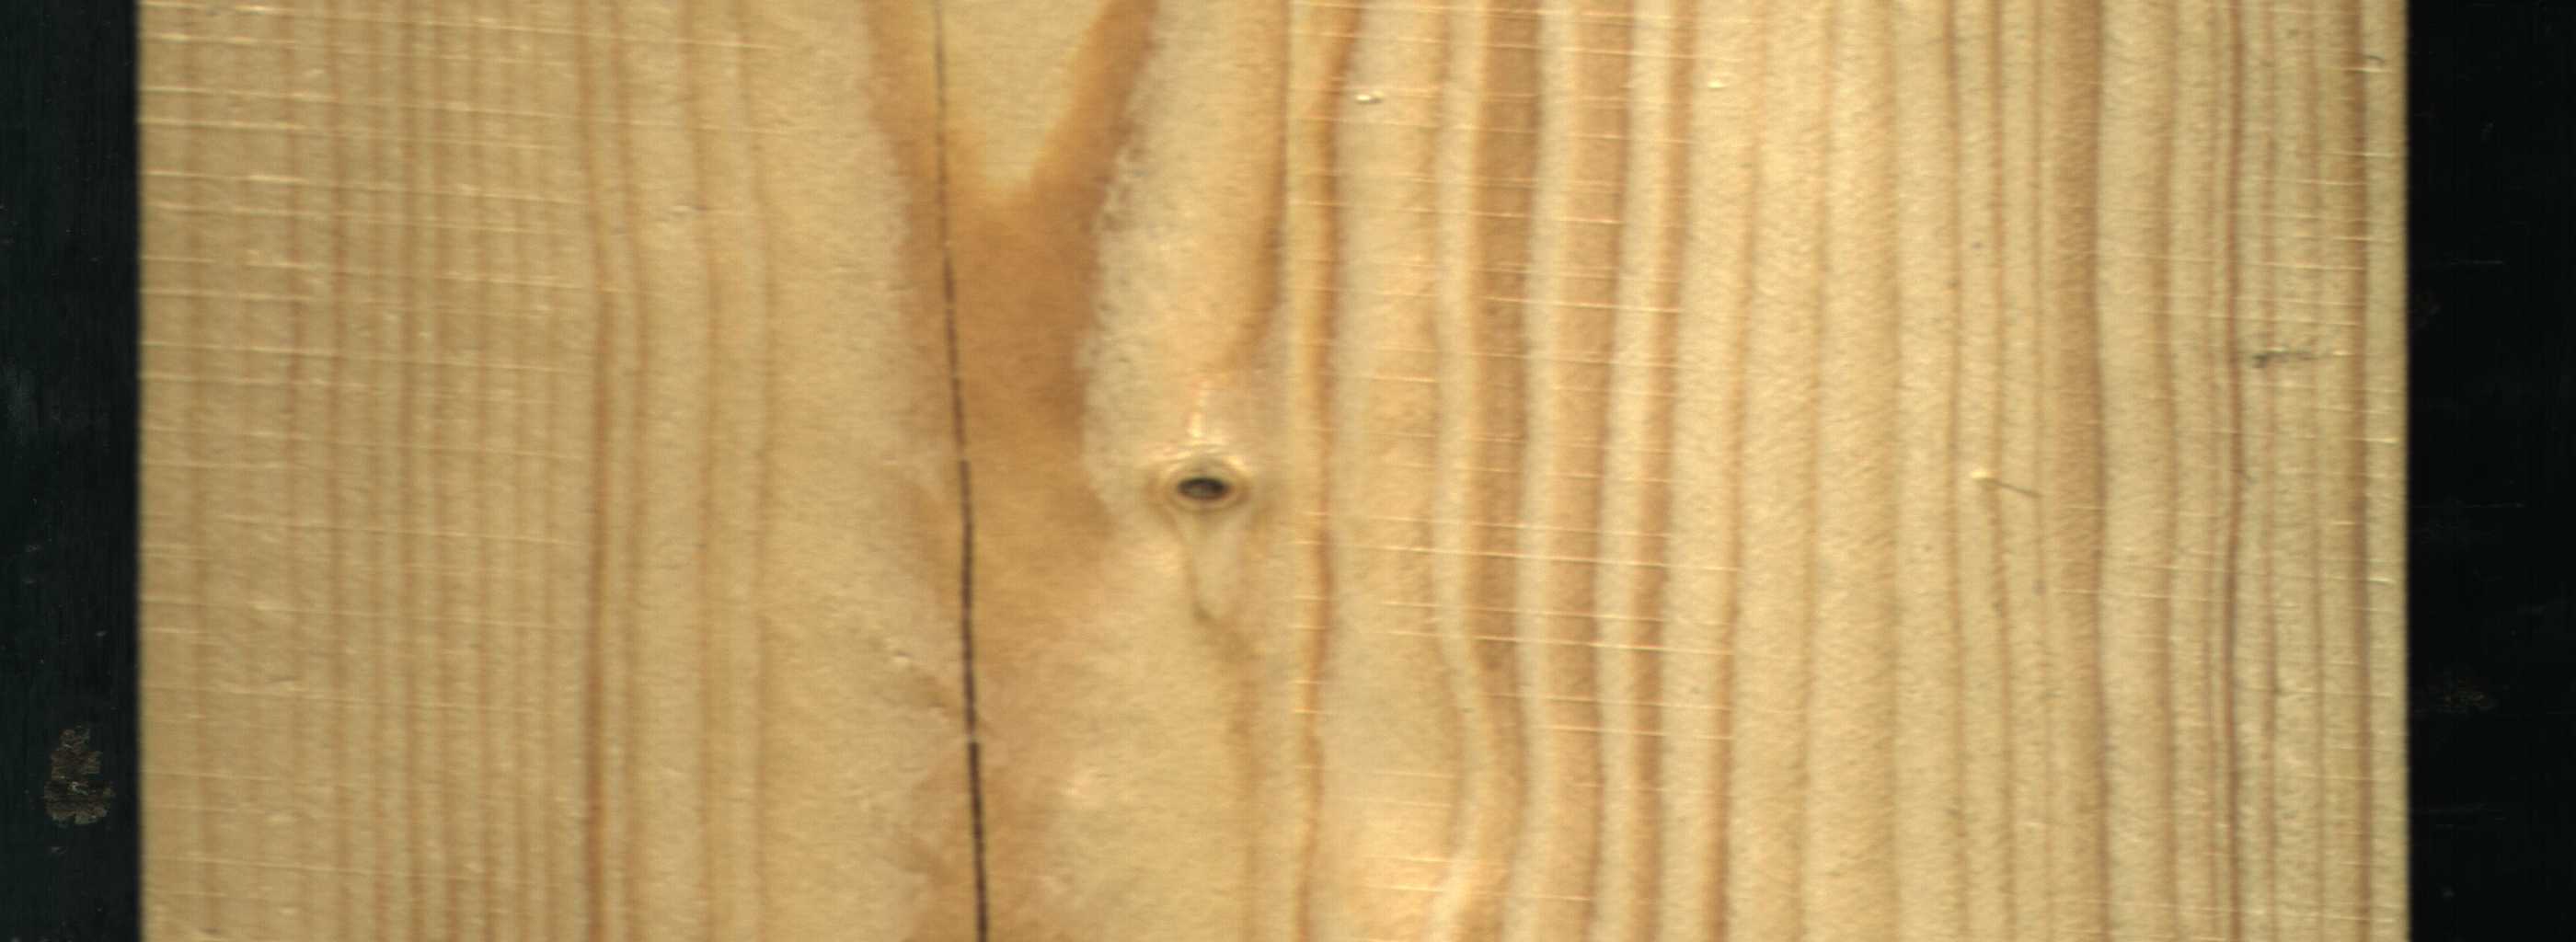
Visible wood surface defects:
Crack
Dead_Knot